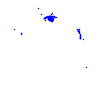
Particle: electron